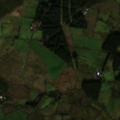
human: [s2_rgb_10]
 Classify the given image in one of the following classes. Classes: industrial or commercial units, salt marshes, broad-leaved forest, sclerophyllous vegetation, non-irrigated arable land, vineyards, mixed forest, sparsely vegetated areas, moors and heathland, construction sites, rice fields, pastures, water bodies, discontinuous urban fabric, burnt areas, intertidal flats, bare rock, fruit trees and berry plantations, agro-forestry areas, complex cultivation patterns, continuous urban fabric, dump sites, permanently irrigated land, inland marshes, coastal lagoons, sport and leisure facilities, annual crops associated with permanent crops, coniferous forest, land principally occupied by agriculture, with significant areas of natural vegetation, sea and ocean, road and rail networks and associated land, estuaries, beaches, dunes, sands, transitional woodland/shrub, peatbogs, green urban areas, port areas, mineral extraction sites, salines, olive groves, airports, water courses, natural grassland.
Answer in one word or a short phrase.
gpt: pastures, land principally occupied by agriculture, with significant areas of natural vegetation, coniferous forest